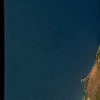
Label: water